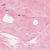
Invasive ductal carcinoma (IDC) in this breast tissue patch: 1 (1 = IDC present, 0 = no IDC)